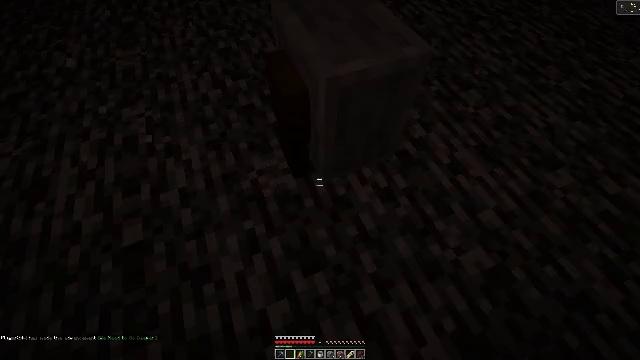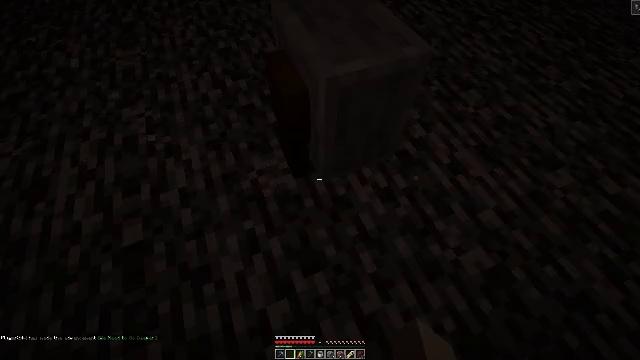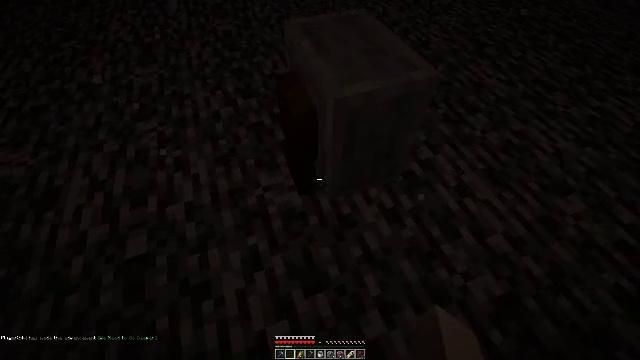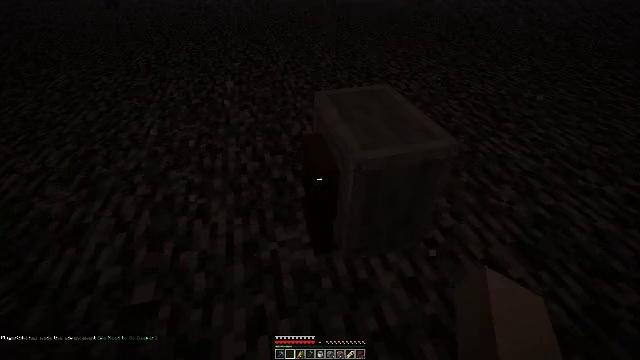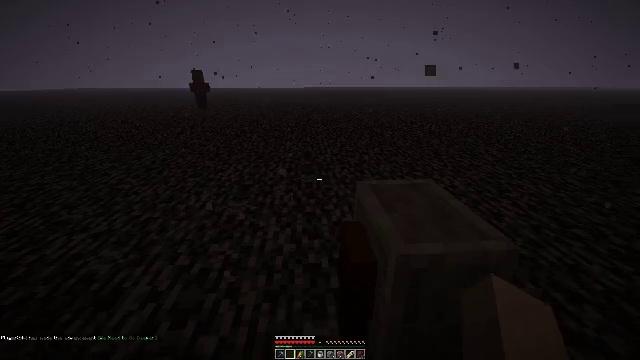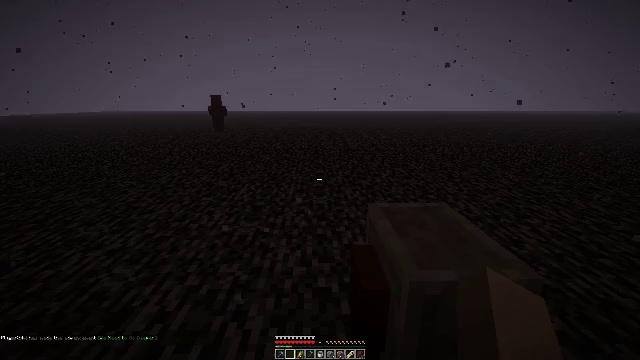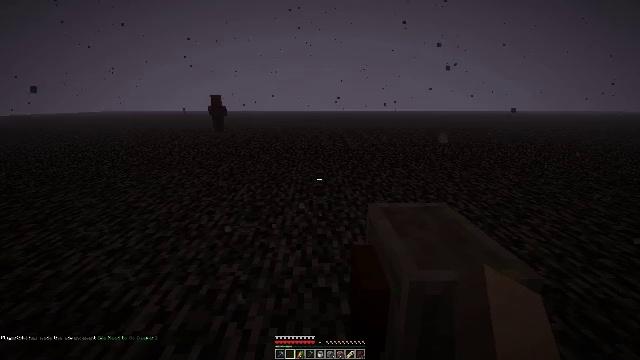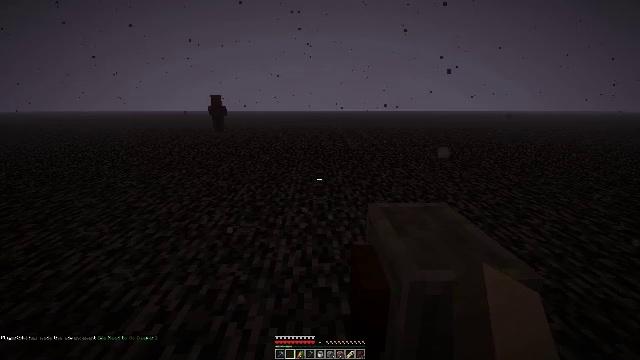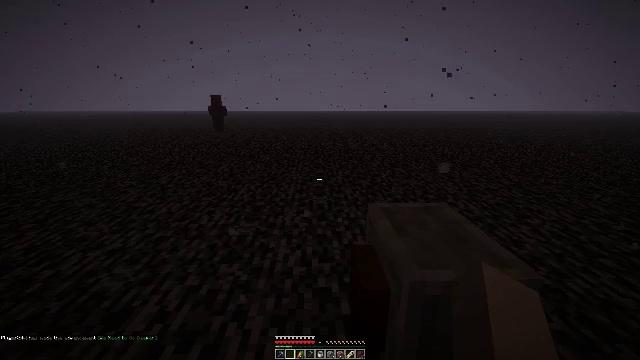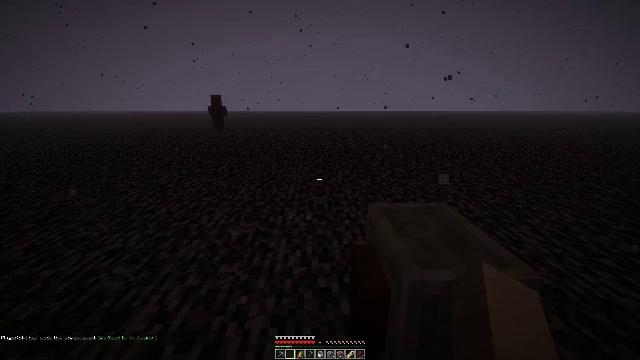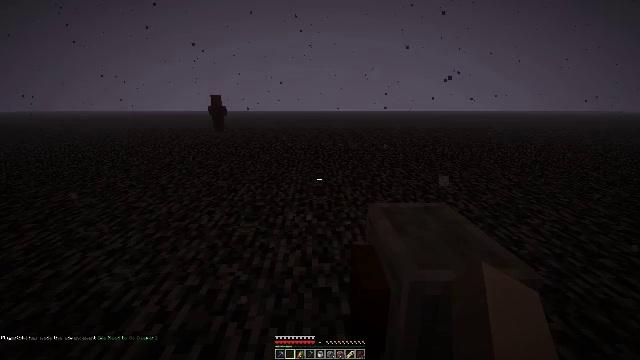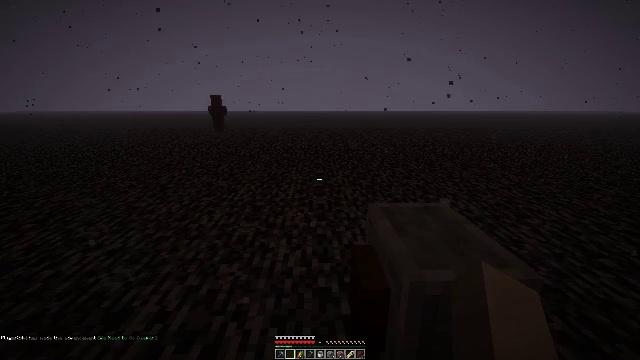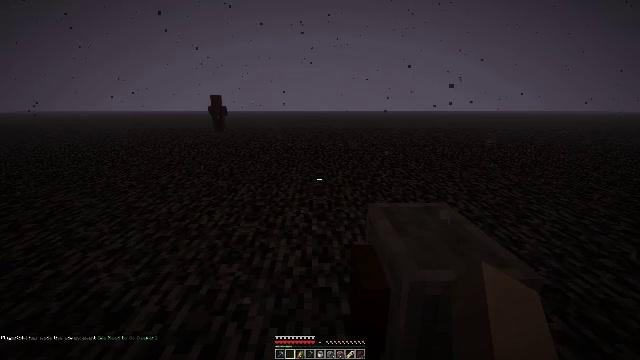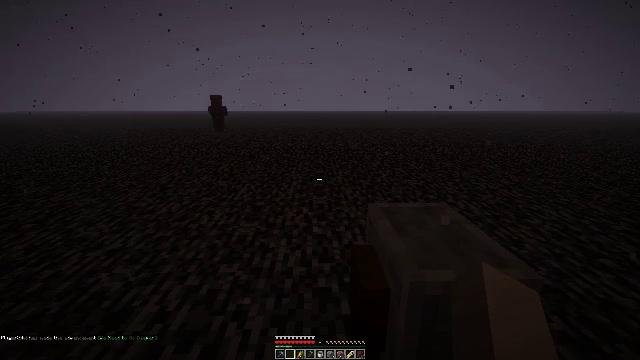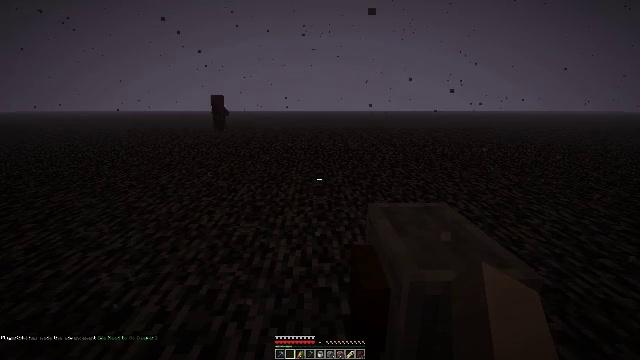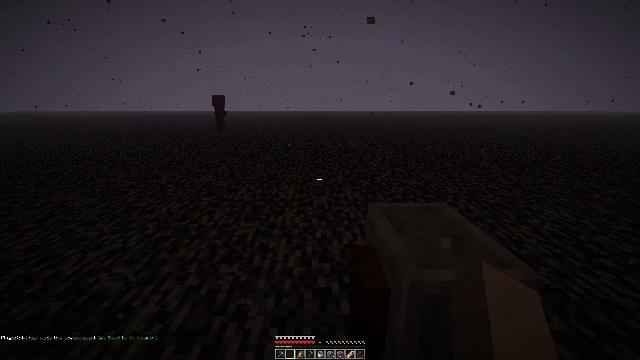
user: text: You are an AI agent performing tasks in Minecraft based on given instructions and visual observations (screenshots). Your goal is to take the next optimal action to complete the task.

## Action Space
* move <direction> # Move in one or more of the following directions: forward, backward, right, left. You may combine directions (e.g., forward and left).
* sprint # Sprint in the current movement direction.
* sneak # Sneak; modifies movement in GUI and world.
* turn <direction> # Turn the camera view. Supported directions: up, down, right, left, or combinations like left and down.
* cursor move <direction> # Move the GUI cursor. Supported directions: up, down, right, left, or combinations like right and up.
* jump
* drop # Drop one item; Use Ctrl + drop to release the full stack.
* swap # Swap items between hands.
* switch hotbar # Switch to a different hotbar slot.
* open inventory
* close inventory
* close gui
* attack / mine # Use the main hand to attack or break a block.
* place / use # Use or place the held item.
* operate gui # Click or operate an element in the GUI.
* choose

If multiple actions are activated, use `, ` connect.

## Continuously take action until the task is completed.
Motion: motion action
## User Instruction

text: Break the grindstone to collect it.
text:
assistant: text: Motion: no_op
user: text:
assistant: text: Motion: turn left and up
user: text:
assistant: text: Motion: turn left and up
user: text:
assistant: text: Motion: turn left and up
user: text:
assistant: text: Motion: turn left and up
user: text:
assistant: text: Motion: no_op
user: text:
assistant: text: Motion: no_op
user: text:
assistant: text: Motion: no_op
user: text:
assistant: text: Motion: no_op
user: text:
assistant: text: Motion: no_op
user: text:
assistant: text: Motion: no_op
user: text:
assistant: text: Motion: no_op
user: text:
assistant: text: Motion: no_op
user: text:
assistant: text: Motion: no_op
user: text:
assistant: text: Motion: no_op
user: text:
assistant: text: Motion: no_op
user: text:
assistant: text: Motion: no_op
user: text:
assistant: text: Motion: no_op
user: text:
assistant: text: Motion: no_op
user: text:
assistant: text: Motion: no_op
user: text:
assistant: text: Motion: no_op
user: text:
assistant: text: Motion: no_op
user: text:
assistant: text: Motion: no_op
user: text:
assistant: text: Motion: no_op
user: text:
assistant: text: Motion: no_op
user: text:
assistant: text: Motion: no_op
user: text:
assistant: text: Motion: open inventory
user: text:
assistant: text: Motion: open inventory
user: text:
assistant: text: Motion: open inventory
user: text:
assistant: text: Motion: turn right and up, open inventory